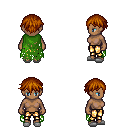
a pixel art fantasy rpg character, female body template, human, dark skin, green tattered cape, gold greaves, brunette short bangs hairstyle, white slippers, four views (front, back, left, right), 2x2 character sprite sheet, small pixel art, hard edges, no anti-aliasing